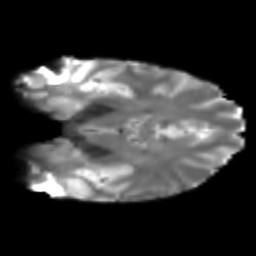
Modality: T2w
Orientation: coronal
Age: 24
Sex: female
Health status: healthy
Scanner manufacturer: philips
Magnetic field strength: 3 T
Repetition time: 4.374 s
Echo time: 0.09797 s